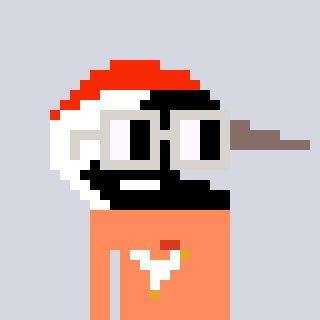
a pixel art character with square light gray glasses, a crane-shaped head and a peachy-colored body on a cool background